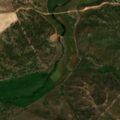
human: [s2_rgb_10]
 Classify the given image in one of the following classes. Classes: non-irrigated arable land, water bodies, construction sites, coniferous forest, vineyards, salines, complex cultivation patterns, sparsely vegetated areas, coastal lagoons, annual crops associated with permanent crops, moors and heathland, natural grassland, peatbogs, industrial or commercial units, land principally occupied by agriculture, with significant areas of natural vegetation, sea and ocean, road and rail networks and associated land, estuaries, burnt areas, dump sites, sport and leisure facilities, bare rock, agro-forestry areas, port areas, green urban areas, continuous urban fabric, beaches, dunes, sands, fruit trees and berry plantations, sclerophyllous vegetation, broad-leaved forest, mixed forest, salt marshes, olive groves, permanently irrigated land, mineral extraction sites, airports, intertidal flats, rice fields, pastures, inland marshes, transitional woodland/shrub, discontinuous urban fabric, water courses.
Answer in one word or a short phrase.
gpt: continuous urban fabric